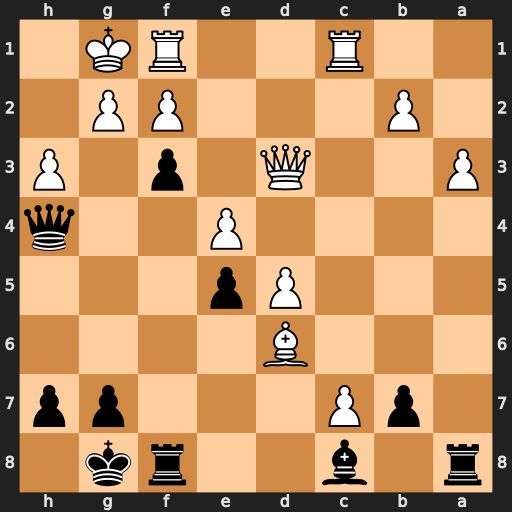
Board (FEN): r1b2rk1/1pP3pp/3B4/3Pp3/4P2q/P2Q1p1P/1P3PP1/2R2RK1
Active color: b
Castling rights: -
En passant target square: -
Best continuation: Bxh3 Bxe5 fxg2